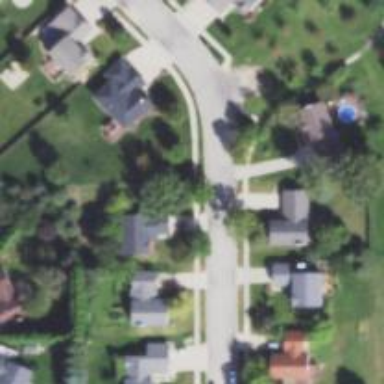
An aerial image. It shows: Residential road with asphalt surface and separate sidewalk.